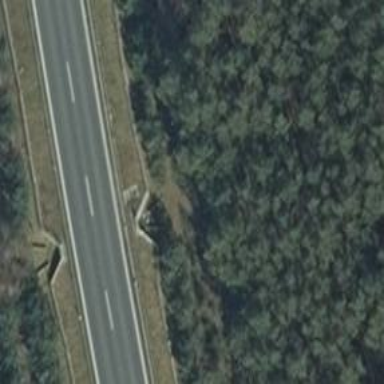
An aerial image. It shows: Wildlife crossing in the form of culvert tunnel.